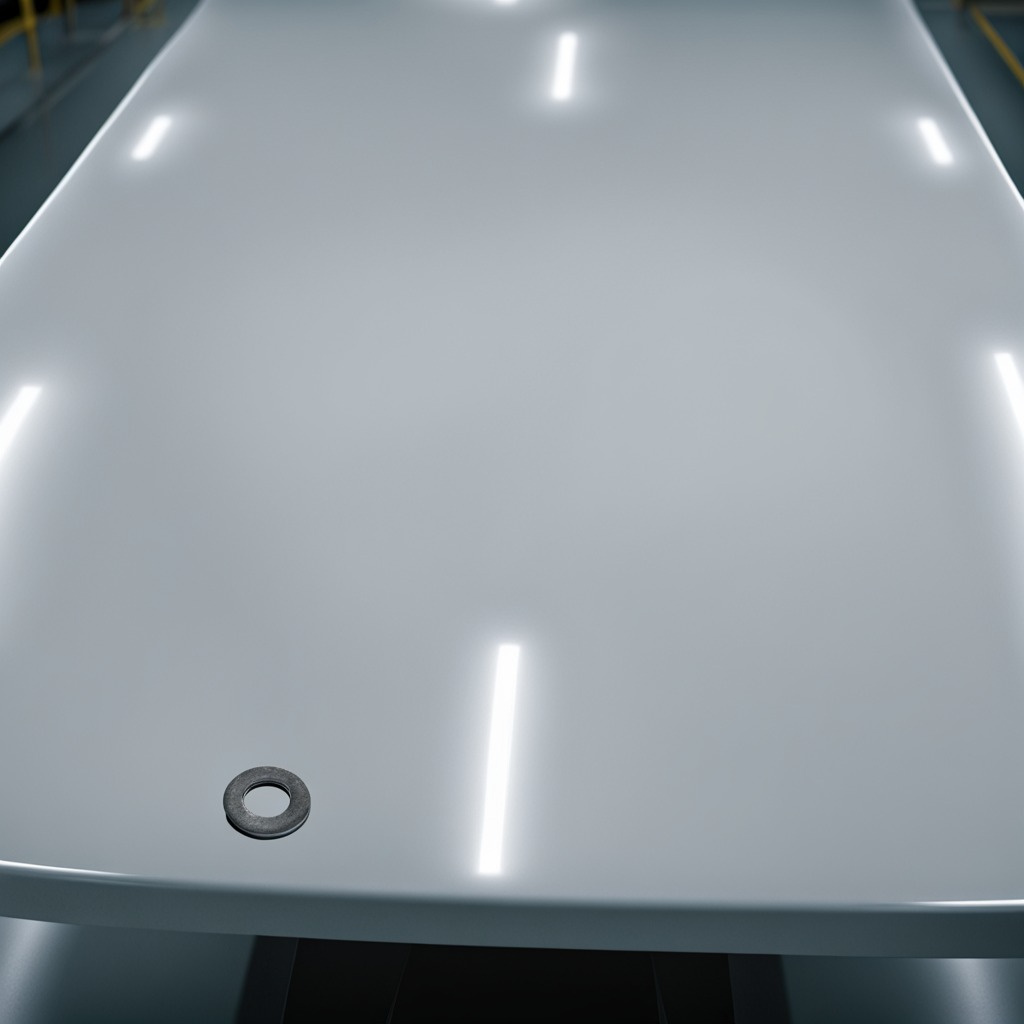
A flat metal washer lies on a high-gloss table in a ship maintenance bay industrial lighting.